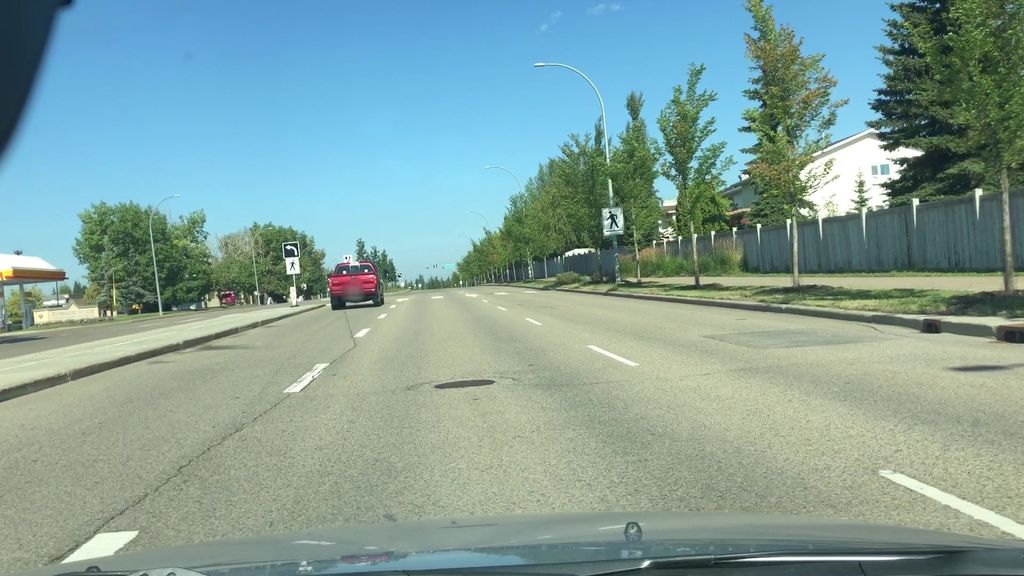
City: edmonton